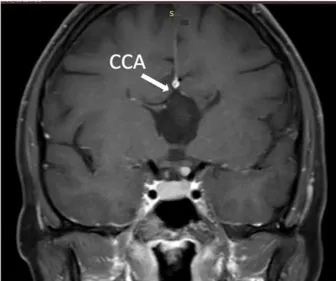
Patient's MRI imaging and comparison with a control subject: T1-weighted MRI image in the coronal . Plane demonstrated the presence of the corpus callosum. In a control subject, and . The corpus callosum agenesis. In our patient, indicated with white arrow. In D an arrowhead indicates a hyperintense lesion on the left frontal lobe consistent with intracranial teratoma. CCA: corpus callosum agenesis. Of note, the control subject is a female patient that performed MRI as follow-up radiological evaluation in the context of a clinical history of non-functioning pituitary adenoma, which underwent successful transsphenoidal neurosurgery.
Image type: radiology (mri)